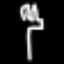
Label: fork